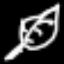
Label: leaf